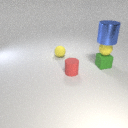
small green rubber cube below small yellow rubber sphere